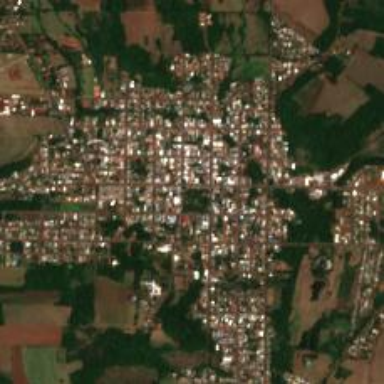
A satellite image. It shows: Town.